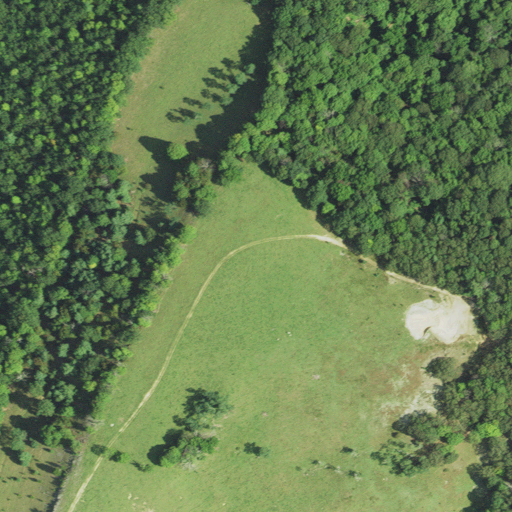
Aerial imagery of mountain in West Virginia named Pond Range Mountain containing deciduous forest, pasture, and mixed forest